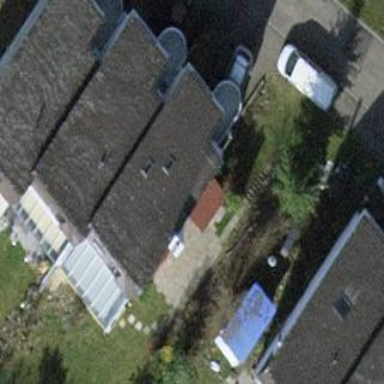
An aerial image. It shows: Terrace building.